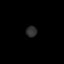
Tissue: skin
Cell type: Epithelial cells
Senescence score: 0.2412
Nuclear area (px): 117
Mean DAPI intensity: 45.726